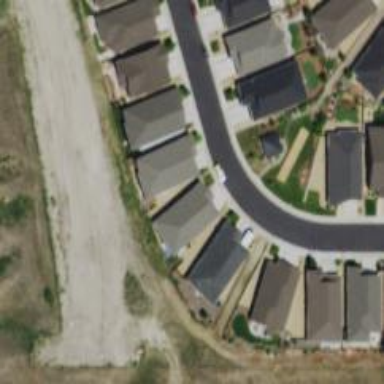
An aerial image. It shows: Driveway.